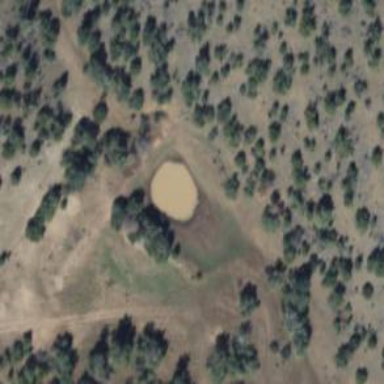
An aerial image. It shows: Natural watering place with stream pool.